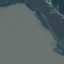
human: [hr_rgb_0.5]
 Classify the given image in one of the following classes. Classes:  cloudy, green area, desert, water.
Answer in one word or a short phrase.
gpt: water